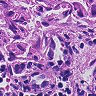
Metastatic tissue present: yes